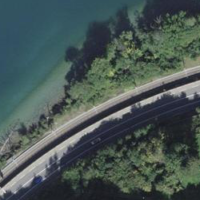
EUNIS habitat code: 14
Species observed at this site:
Podiceps cristatus